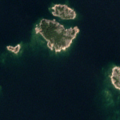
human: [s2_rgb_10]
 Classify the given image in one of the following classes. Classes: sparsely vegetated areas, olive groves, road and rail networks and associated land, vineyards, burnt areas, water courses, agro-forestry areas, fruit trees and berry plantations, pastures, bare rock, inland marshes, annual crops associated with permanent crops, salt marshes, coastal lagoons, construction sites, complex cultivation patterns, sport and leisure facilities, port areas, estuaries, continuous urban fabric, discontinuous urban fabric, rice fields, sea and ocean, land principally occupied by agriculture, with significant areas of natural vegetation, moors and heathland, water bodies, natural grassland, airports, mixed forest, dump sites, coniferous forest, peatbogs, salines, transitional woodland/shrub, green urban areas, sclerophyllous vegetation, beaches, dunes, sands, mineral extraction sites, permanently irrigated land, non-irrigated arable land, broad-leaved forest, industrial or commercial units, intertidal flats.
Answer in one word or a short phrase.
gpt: sea and ocean